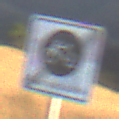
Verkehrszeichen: EndeFahrradstrasse
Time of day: SunriseSunset
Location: Outdoor (Nature)
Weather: Clear
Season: NotSpecified
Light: Natural